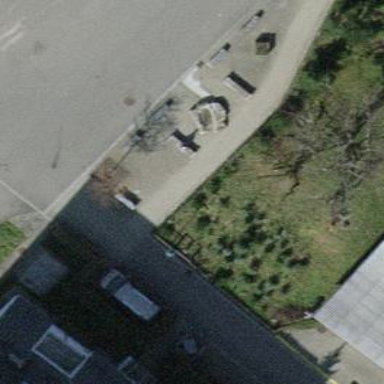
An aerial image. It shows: Fountain.